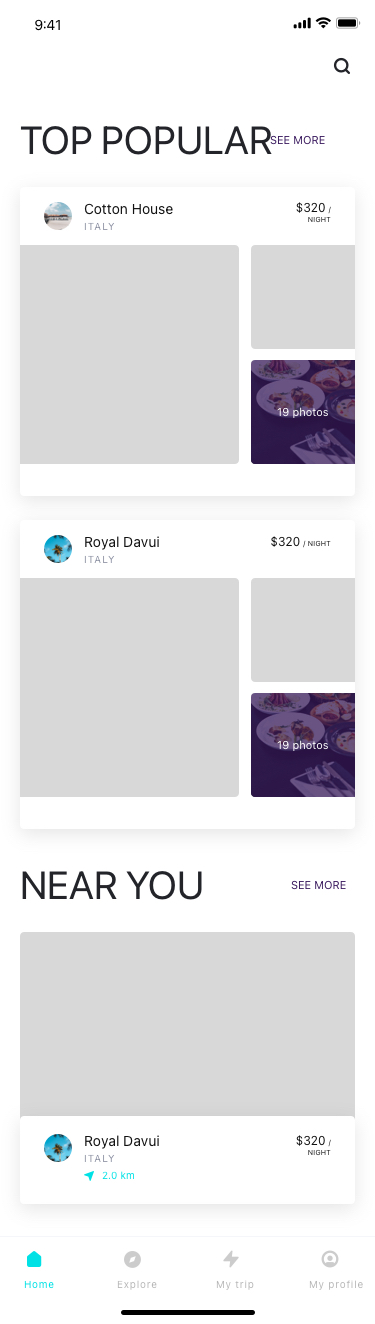
Text in this UI design:
9:41
TOP POPULAR
NEAR YOU
19 photos
ITALY
Cotton House
$320 / NIGHT
SEE MORE
SEE MORE
19 photos
ITALY
Royal Davui
$320 / NIGHT
ITALY
Royal Davui
2.0 km
$320 / NIGHT
My profile
My trip
Explore
Home